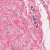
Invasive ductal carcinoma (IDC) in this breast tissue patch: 1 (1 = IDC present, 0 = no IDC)